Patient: sex F, age 72
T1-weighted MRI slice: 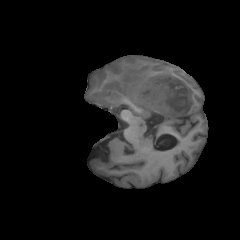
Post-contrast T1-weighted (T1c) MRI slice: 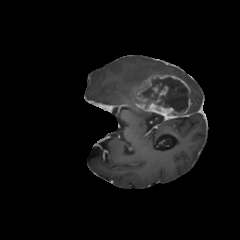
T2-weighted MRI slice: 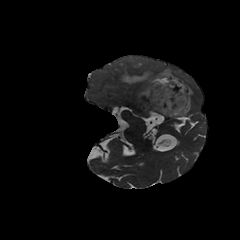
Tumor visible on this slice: yes
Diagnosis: Glioblastoma, IDH-wildtype
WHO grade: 4